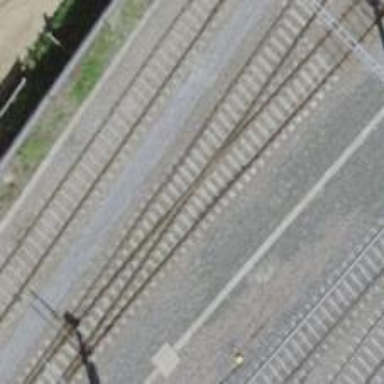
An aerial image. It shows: Railway yard with one track in service.